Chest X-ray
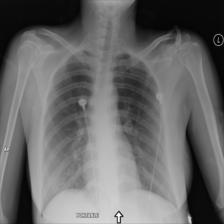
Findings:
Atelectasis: negative
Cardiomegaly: negative
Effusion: negative
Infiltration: negative
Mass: negative
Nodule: negative
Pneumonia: negative
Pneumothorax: negative
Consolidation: negative
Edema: negative
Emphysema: negative
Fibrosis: negative
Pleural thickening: negative
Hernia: negative